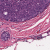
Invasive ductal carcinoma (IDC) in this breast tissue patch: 0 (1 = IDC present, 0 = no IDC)